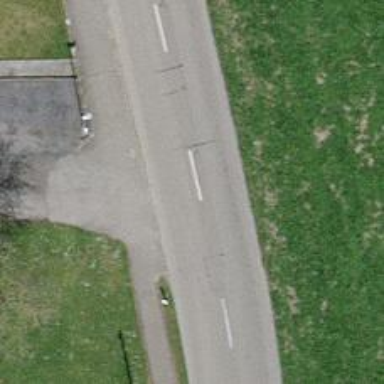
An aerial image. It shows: Unclassified road with asphalt surface.